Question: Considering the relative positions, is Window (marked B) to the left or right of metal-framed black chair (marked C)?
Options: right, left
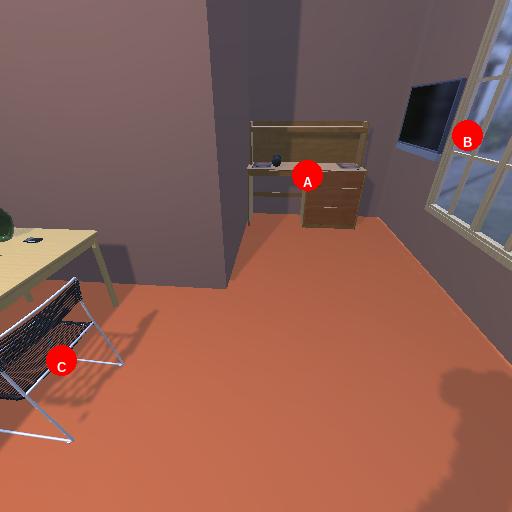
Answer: right